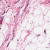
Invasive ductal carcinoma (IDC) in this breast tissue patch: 0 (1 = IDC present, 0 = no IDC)